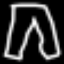
Label: pants